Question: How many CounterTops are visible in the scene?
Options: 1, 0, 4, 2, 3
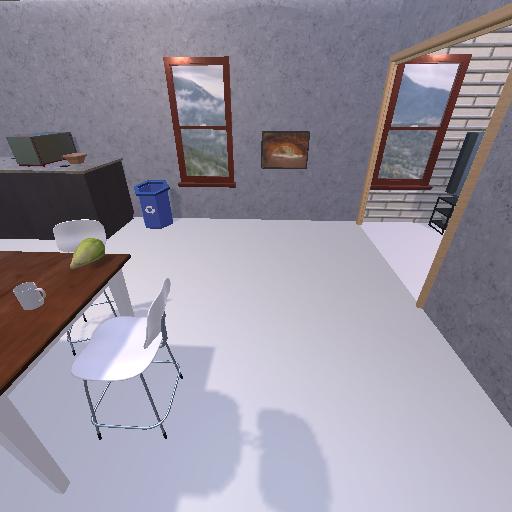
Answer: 1